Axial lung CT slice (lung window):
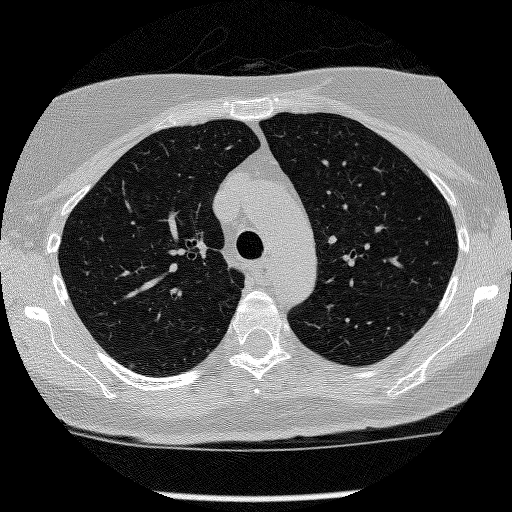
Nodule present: no